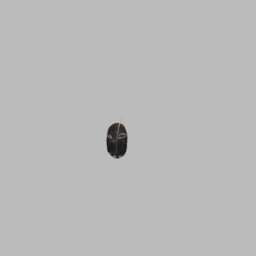
Label: animals